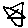
Label: star